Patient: sex M, age 34
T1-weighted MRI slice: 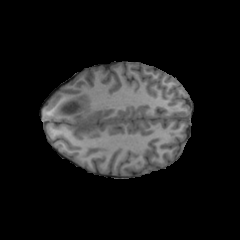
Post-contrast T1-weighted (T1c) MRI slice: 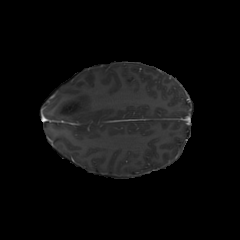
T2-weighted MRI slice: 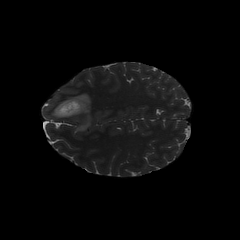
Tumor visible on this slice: yes
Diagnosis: Astrocytoma, IDH-mutant
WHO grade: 2